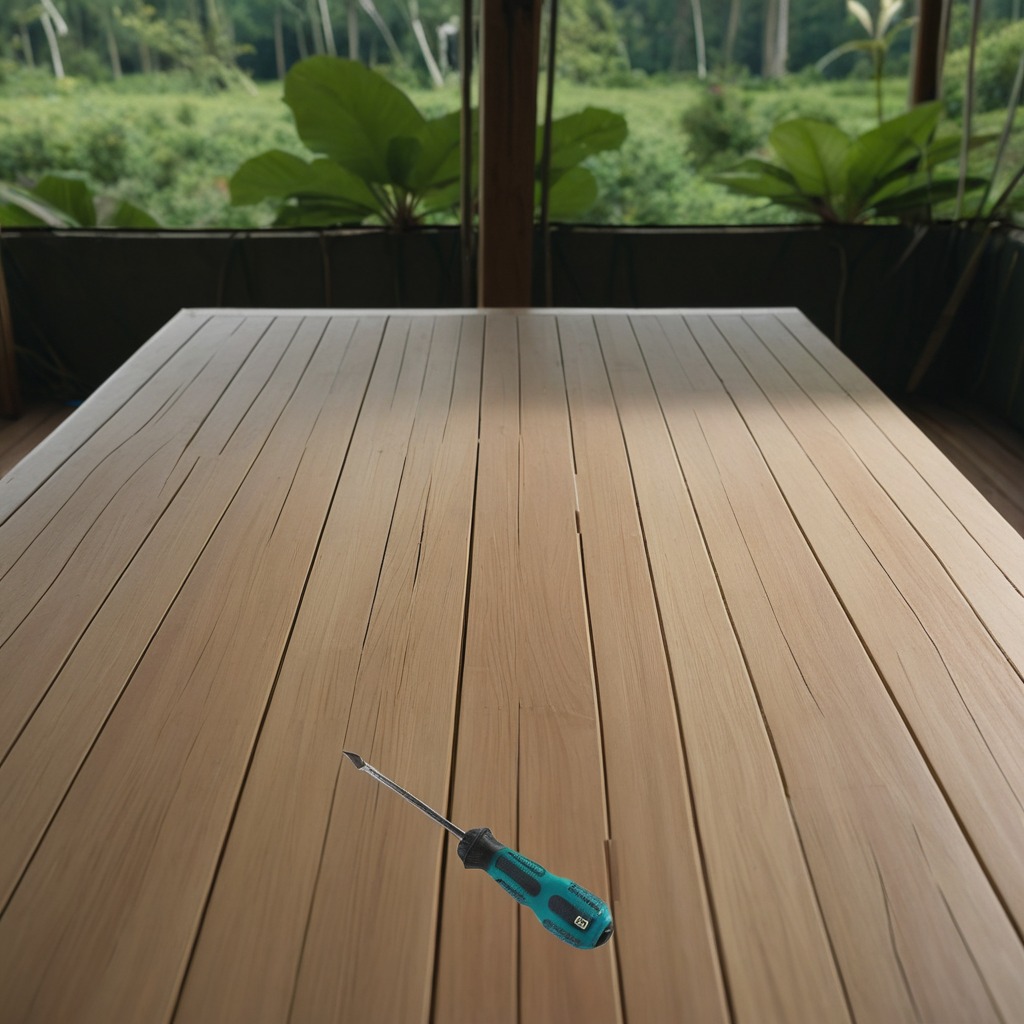
A screwdriver is lying on the wooden table.